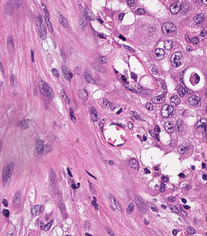
Tumor epithelial tissue: yes
Tumor-associated stroma tissue: yes
Normal tissue: no